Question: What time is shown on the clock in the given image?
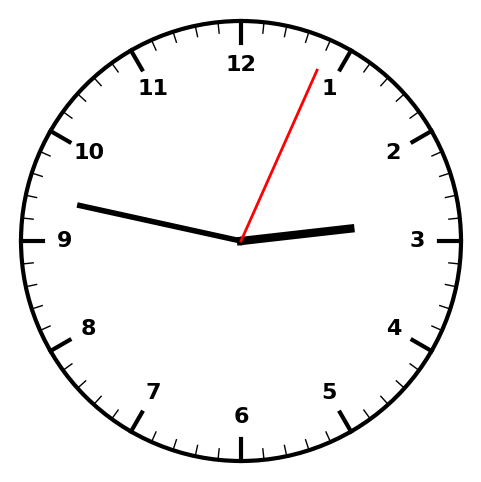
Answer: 02:47:04